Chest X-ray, AP view. Patient: 56 years old, sex F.
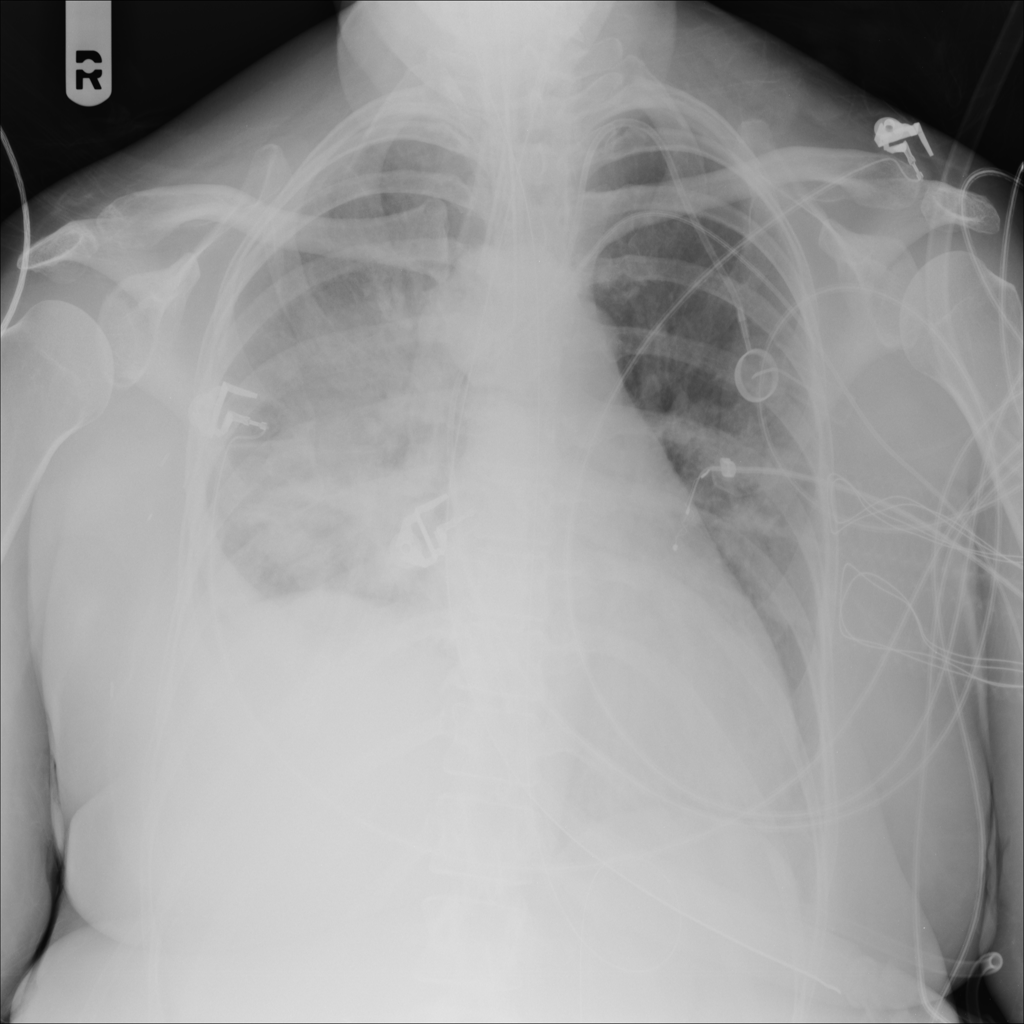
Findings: Consolidation